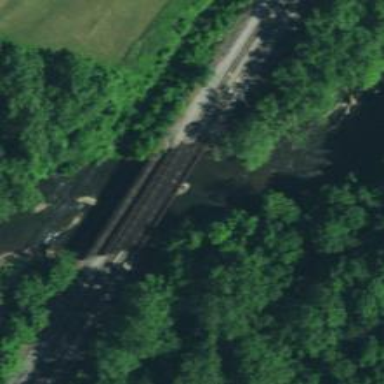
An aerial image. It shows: Railway bridge.